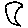
Label: moon